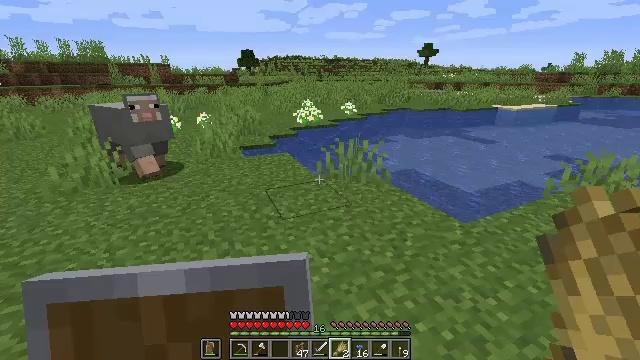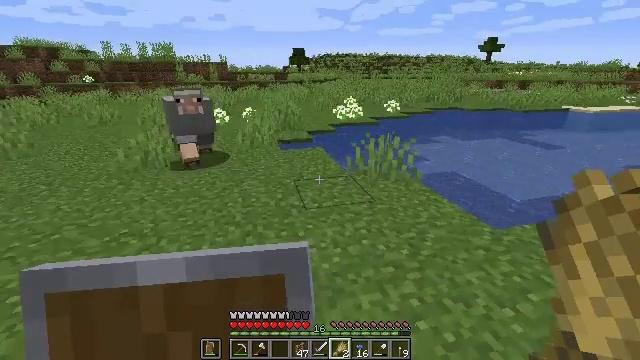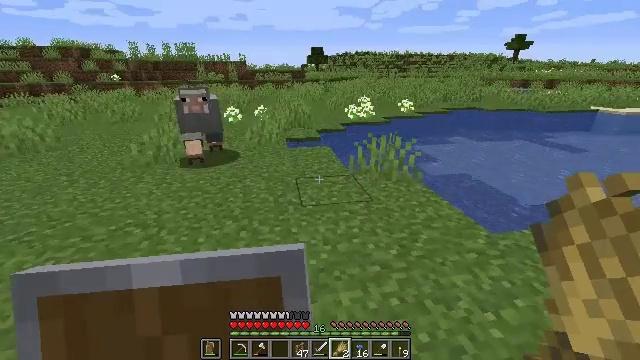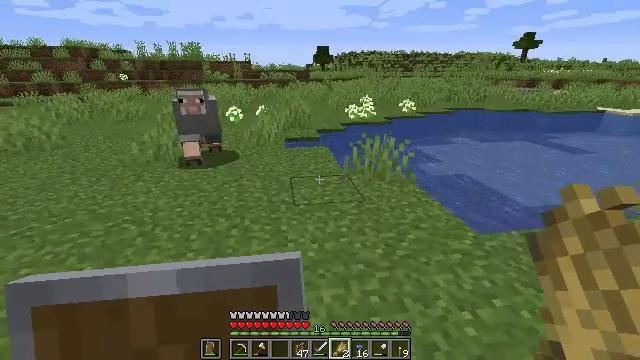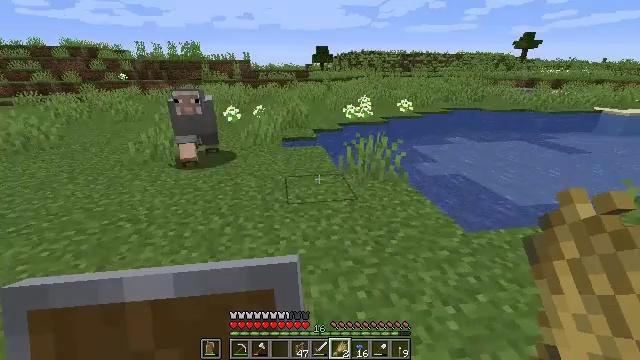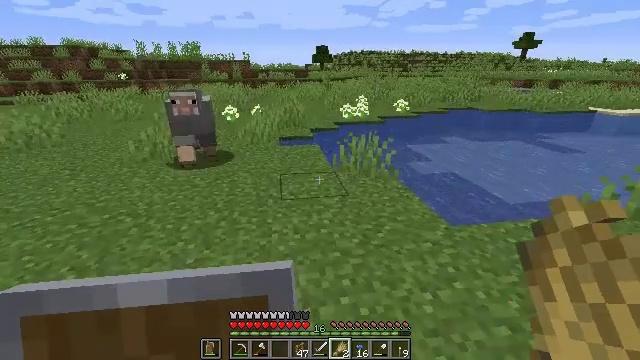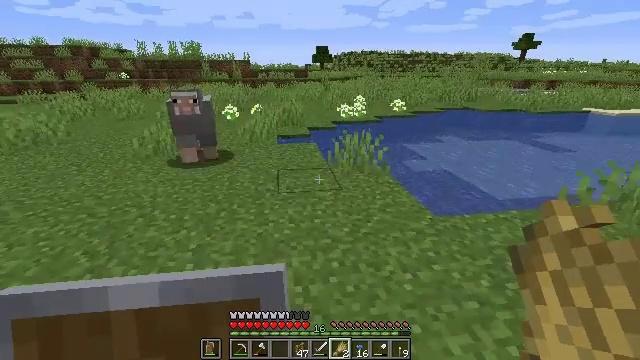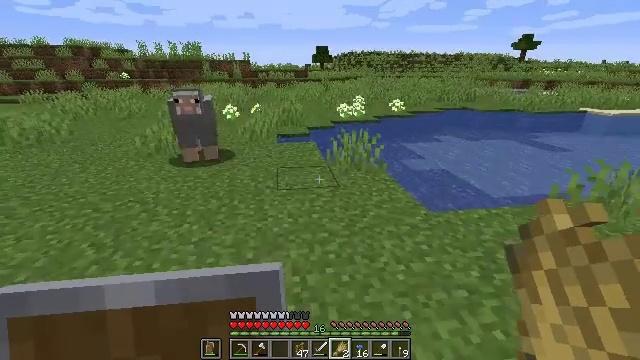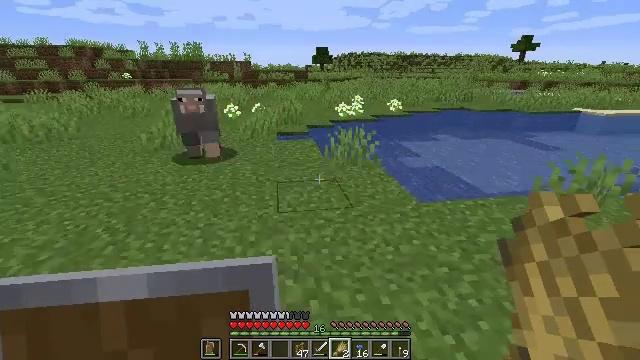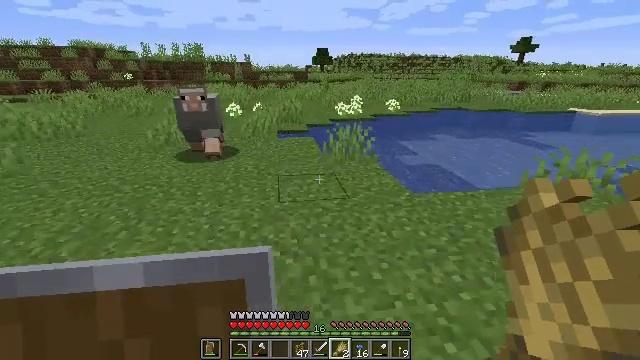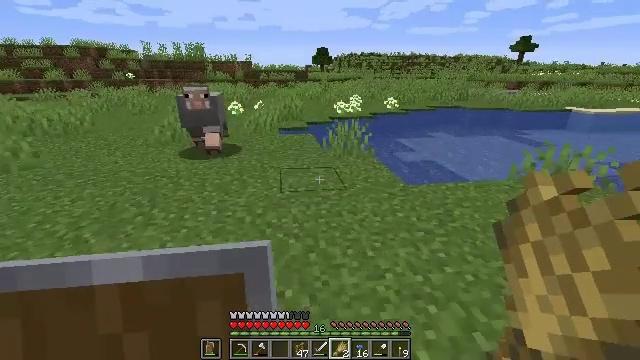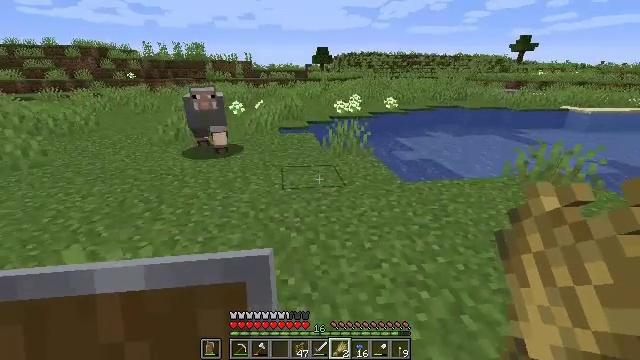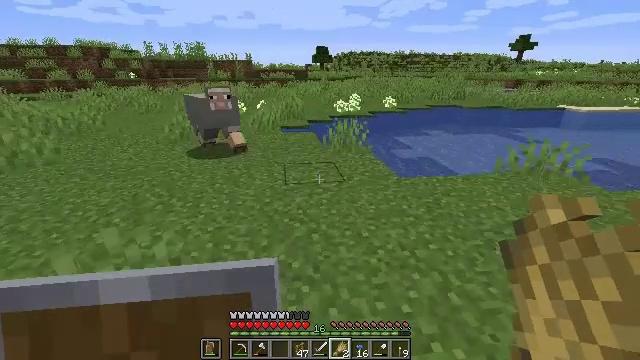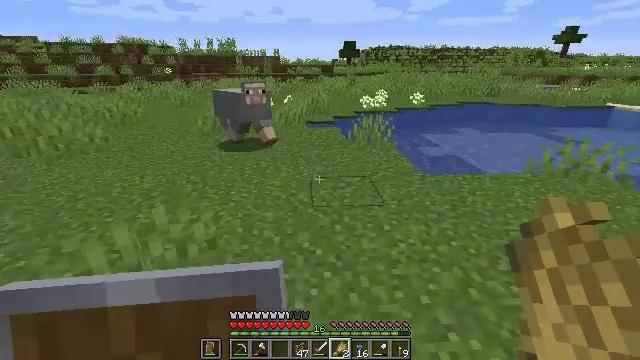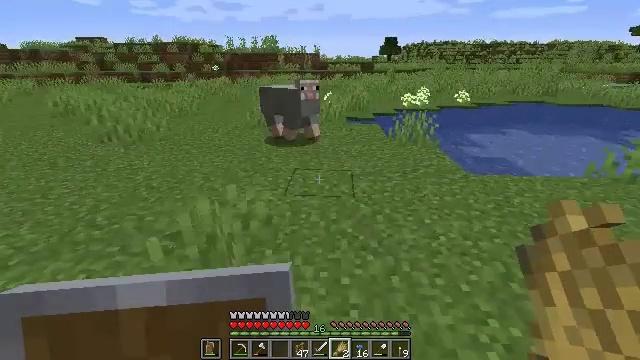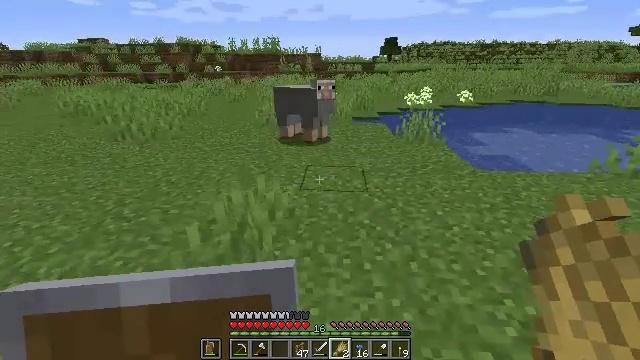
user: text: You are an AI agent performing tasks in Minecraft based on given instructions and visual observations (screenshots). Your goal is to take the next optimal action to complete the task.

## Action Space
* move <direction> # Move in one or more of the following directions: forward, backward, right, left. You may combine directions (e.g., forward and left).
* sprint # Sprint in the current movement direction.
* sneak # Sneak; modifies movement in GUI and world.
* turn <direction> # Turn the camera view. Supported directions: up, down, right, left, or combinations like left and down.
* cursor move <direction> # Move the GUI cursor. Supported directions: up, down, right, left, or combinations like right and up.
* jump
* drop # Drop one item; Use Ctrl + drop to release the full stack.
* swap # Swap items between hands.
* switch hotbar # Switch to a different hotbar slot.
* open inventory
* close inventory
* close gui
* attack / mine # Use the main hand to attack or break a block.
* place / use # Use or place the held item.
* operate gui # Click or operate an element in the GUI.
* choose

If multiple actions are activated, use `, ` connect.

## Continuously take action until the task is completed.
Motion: motion action
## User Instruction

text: Craft an iron hoe using a crafting table.
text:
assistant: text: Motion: move right, turn left
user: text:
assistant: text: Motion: move right, turn left
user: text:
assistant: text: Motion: move back and move right, turn left
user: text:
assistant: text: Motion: move back
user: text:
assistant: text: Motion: move back
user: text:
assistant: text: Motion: move back
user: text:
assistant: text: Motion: move back
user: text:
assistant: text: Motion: move back
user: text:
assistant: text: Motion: move back
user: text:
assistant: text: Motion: move back
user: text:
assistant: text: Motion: move back
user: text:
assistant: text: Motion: move back
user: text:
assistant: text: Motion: move back and move left, turn left
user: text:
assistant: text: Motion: move back and move left, turn left
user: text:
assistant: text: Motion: move left
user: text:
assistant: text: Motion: move left, turn right
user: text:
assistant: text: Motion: move left, turn right
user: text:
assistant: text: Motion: move left, turn right
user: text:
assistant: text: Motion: move left, turn right
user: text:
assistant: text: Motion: move back and move left, turn right
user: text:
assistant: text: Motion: move back and move left, turn right
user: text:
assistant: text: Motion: move back and move left, turn right
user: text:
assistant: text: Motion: move back and move left, turn right
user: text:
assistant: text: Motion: move back, turn right
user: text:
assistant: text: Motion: move back, turn right and up
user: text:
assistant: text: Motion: move back, turn right and up
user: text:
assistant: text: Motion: move back, turn right and up
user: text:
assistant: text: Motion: move back
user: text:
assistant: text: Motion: move back
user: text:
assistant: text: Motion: move back